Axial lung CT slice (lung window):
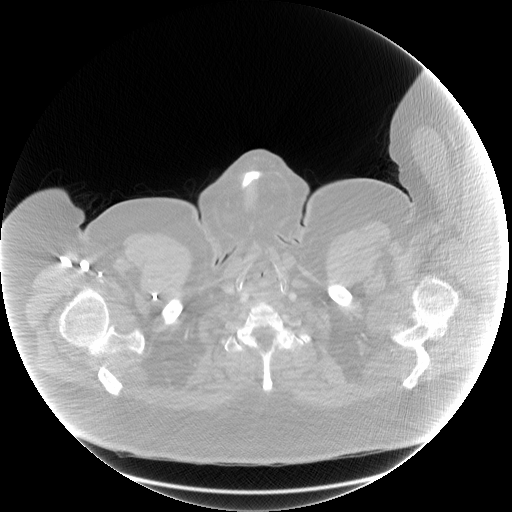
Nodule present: no